Field crop: maize
Growth stage: 2
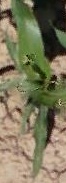
Species: maize